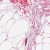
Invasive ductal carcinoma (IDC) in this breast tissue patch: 0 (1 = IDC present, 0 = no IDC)